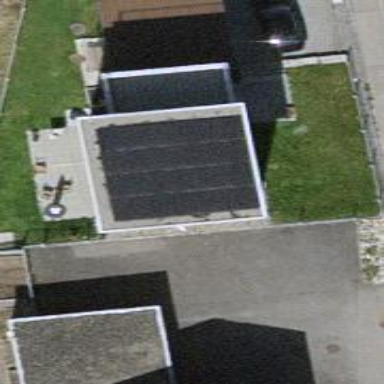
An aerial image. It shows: Solar photovoltaic panel generator.